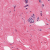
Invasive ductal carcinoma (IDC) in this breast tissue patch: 0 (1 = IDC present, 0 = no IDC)